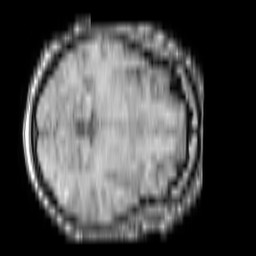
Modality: T1w
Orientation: axial
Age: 60
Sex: male
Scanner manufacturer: philips
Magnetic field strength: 1.5 T
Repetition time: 0.2644 s
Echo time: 0.001886 s